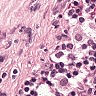
Metastatic tissue present: no